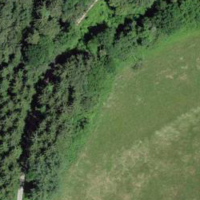
EUNIS habitat code: 44
Species observed at this site:
Fragaria vesca